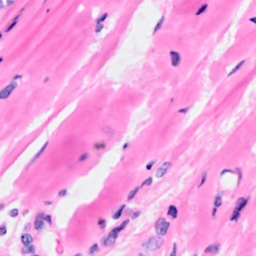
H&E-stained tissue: Breast